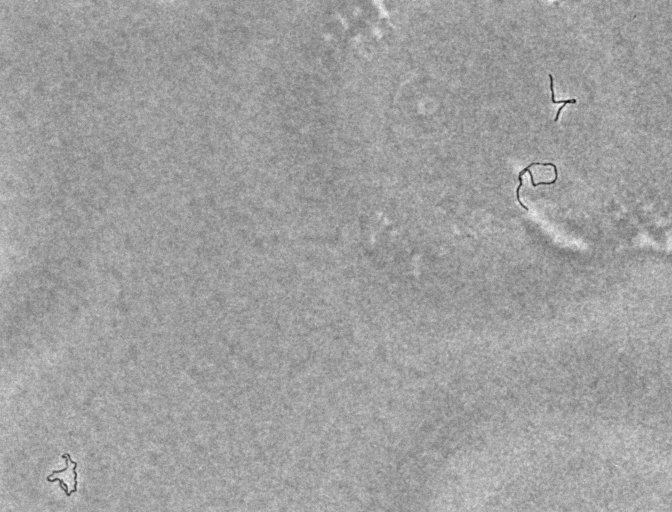
Phase contrast microscopy, 20x objective, 5 h incubation